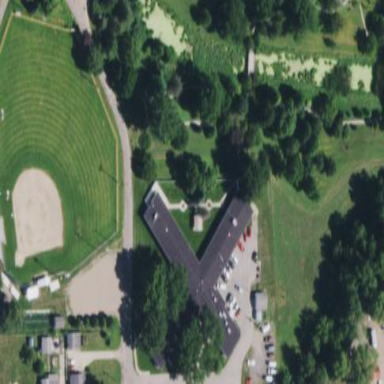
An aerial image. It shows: Nursing home building.